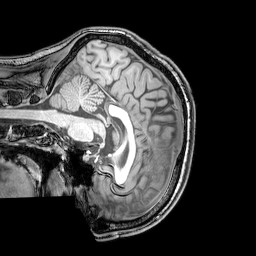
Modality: T1w
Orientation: sagittal
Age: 24
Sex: male
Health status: healthy
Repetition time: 0.081 s
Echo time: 0.037 s